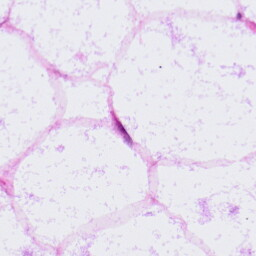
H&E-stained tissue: LymphNode